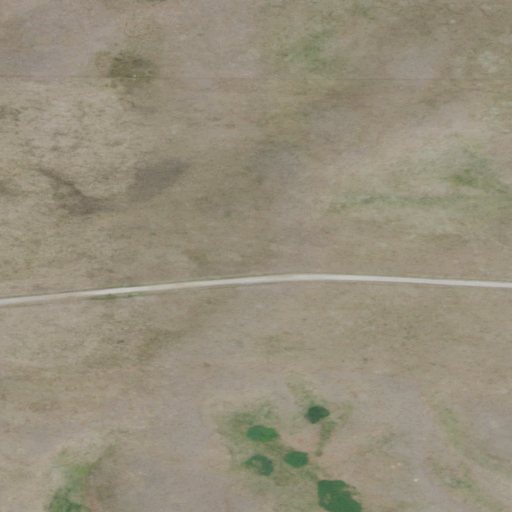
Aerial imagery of ridge(s) in Montana named Tiger Ridge containing grassland and shrub